Question: So I want to display a 'JPopupMenu' whenever the user clicks the icon in the system tray. However, the task bar could be anywhere on the screen - bottom , top , right, left.

How do I determine where the sys tray is so that I can display the popup?
'getX()' and 'getY()' can get the coordinates of the click. Can some math be done to display the popup properly ?
A simple explanation and sample code will be appreciated.
Also, if the task bar is hidden, will an exception be generated when I add 'TrayIcon' to the 'SystemTray'?
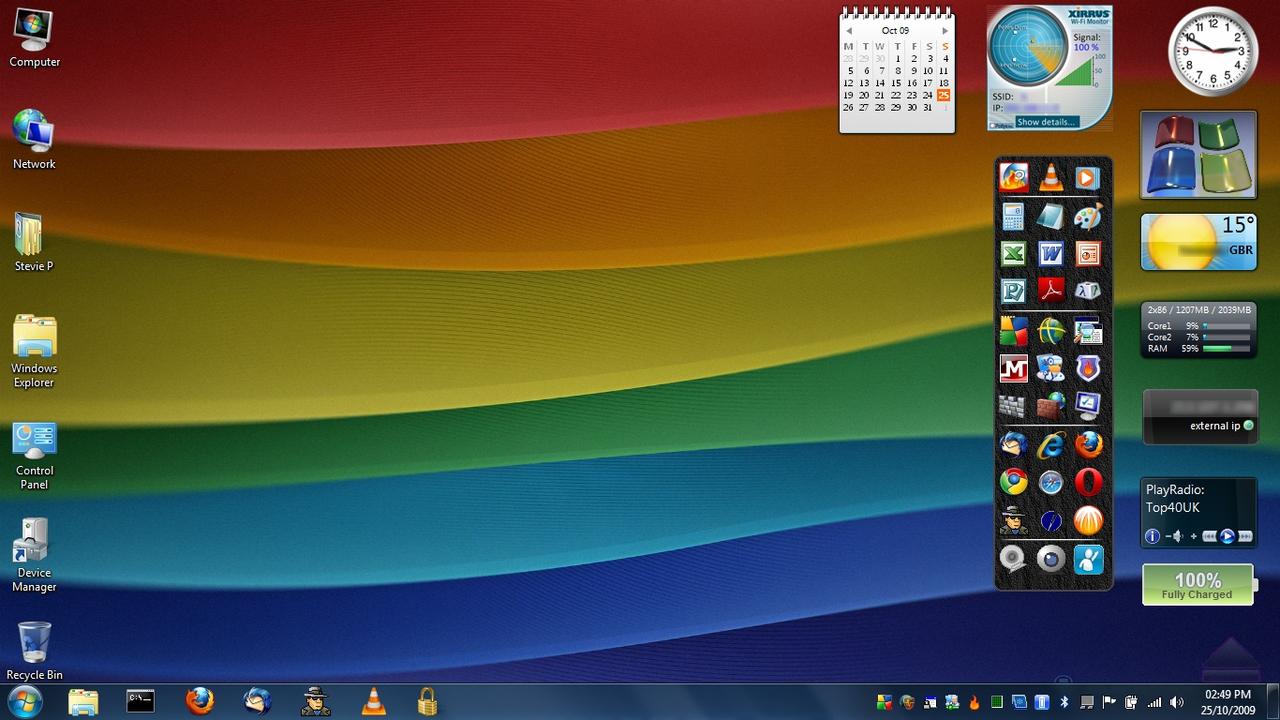
Answer: There's no real way to do this within Swing natively, however, you can derive the possible location with the following...
'''
GraphicsDevice gd = GraphicsEnvironment.getLocalGraphicsEnvironment().getDefaultScreenDevice();
Rectangle bounds = gd.getDefaultConfiguration().getBounds();
Insets insets = Toolkit.getDefaultToolkit().getScreenInsets(gd.getDefaultConfiguration());
Rectangle safeBounds = new Rectangle(bounds);
safeBounds.x += insets.left;
safeBounds.y += insets.top;
safeBounds.width -= (insets.left + insets.right);
safeBounds.height -= (insets.top + insets.bottom);
System.out.println("Bounds = " + bounds);
System.out.println("SafeBounds = " + safeBounds);
Area area = new Area(bounds);
area.subtract(new Area(safeBounds));
System.out.println("Area = " + area.getBounds());
'''
Which outputs
'''
Bounds = java.awt.Rectangle[x=0,y=0,width=2560,height=1600]
SafeBounds = java.awt.Rectangle[x=0,y=40,width=2560,height=1560]
Area = java.awt.Rectangle[x=0,y=0,width=2560,height=40]
'''
For my system (note, my task bar is at the top of the screen)
As demonstrated in my previous answer to your question about tray icons...
'''
public class TestTaskIcon {
public static void main(String[] args) {
EventQueue.invokeLater(new Runnable() {
@Override
public void run() {
Image img = null;
try {
img = ImageIO.read(new File("floppy_disk_red.png"));
} catch (IOException e) {
e.printStackTrace();
}
TrayIcon ti = new TrayIcon(img, "Tooltip");
ti.addMouseListener(new MouseAdapter() {
@Override
public void mouseClicked(MouseEvent e) {
Rectangle bounds = getSafeScreenBounds(e.getPoint());
JPopupMenu popup = new JPopupMenu();
popup.add(new JLabel("hello"));
Point point = e.getPoint();
int x = point.x;
int y = point.y;
if (y < bounds.y) {
y = bounds.y;
} else if (y > bounds.y + bounds.height) {
y = bounds.y + bounds.height;
}
if (x < bounds.x) {
x = bounds.x;
} else if (x > bounds.x + bounds.width) {
x = bounds.x + bounds.width;
}
if (x + popup.getPreferredSize().width > bounds.x + bounds.width) {
x = (bounds.x + bounds.width) - popup.getPreferredSize().width;
}
if (y + popup.getPreferredSize().height > bounds.y + bounds.height) {
y = (bounds.y + bounds.height) - popup.getPreferredSize().height;
}
popup.setLocation(x, y);
popup.setVisible(true);
}
});
try {
SystemTray.getSystemTray().add(ti);
} catch (AWTException ex) {
Logger.getLogger(TestTaskIcon.class.getName()).log(Level.SEVERE, null, ex);
}
}
});
}
public static Rectangle getSafeScreenBounds(Point pos) {
Rectangle bounds = getScreenBoundsAt(pos);
Insets insets = getScreenInsetsAt(pos);
bounds.x += insets.left;
bounds.y += insets.top;
bounds.width -= (insets.left + insets.right);
bounds.height -= (insets.top + insets.bottom);
return bounds;
}
public static Insets getScreenInsetsAt(Point pos) {
GraphicsDevice gd = getGraphicsDeviceAt(pos);
Insets insets = null;
if (gd != null) {
insets = Toolkit.getDefaultToolkit().getScreenInsets(gd.getDefaultConfiguration());
}
return insets;
}
public static Rectangle getScreenBoundsAt(Point pos) {
GraphicsDevice gd = getGraphicsDeviceAt(pos);
Rectangle bounds = null;
if (gd != null) {
bounds = gd.getDefaultConfiguration().getBounds();
}
return bounds;
}
public static GraphicsDevice getGraphicsDeviceAt(Point pos) {
GraphicsDevice device = null;
GraphicsEnvironment ge = GraphicsEnvironment.getLocalGraphicsEnvironment();
GraphicsDevice lstGDs[] = ge.getScreenDevices();
ArrayList<GraphicsDevice> lstDevices = new ArrayList<GraphicsDevice>(lstGDs.length);
for (GraphicsDevice gd : lstGDs) {
GraphicsConfiguration gc = gd.getDefaultConfiguration();
Rectangle screenBounds = gc.getBounds();
if (screenBounds.contains(pos)) {
lstDevices.add(gd);
}
}
if (lstDevices.size() > 0) {
device = lstDevices.get(0);
} else {
device = ge.getDefaultScreenDevice();
}
return device;
}
}
'''